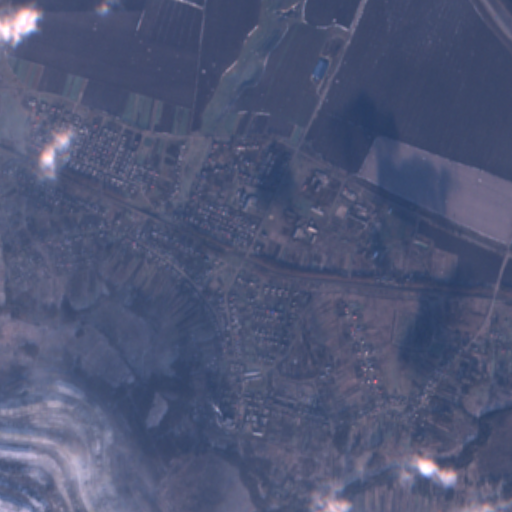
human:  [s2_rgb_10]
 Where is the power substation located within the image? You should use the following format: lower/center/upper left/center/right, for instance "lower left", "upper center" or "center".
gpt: The power substation is located in the upper center of the image.
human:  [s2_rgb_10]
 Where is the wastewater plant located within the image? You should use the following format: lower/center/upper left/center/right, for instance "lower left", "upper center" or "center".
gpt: The wastewater plant is located in the lower center of the image.
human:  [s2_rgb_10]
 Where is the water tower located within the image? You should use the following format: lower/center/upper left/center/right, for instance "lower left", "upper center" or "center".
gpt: The water tower is located in the center left of the image.
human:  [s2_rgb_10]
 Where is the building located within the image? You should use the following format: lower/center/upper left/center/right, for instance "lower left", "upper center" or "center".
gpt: There is no building in the image.